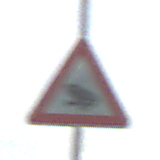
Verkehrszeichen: AmphibienwanderungRechts
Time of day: MorningAfternoon
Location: Outdoor (Nature)
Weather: PartlyCloudy
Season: NotSpecified
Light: Natural